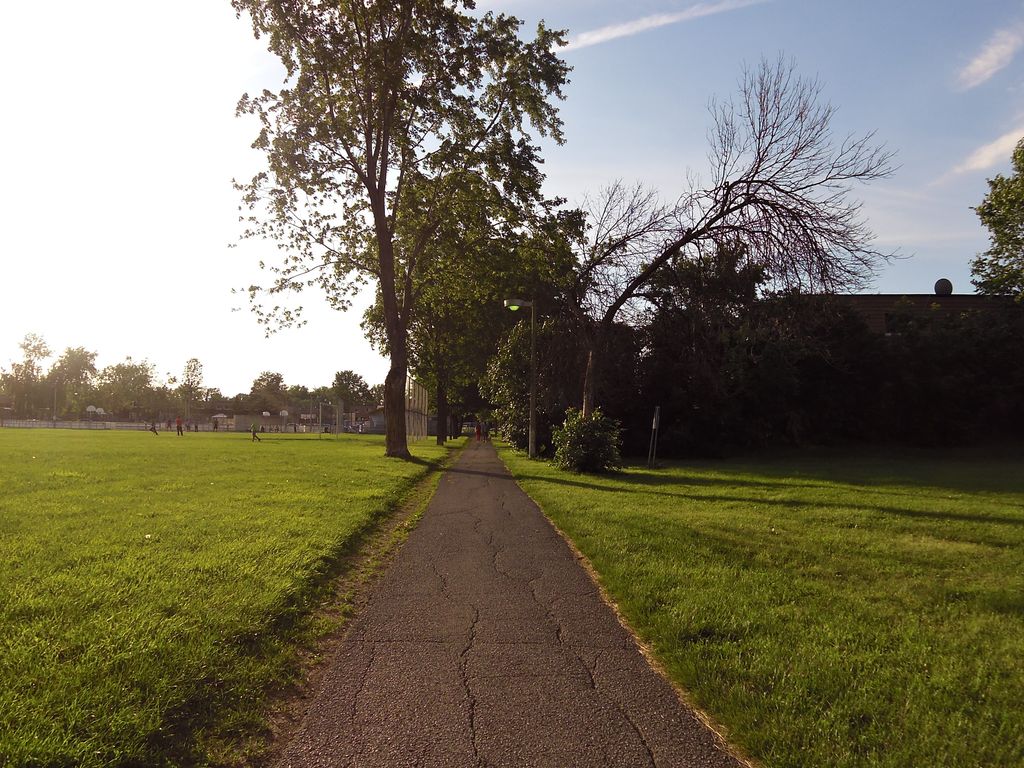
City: ottawa-gatineau